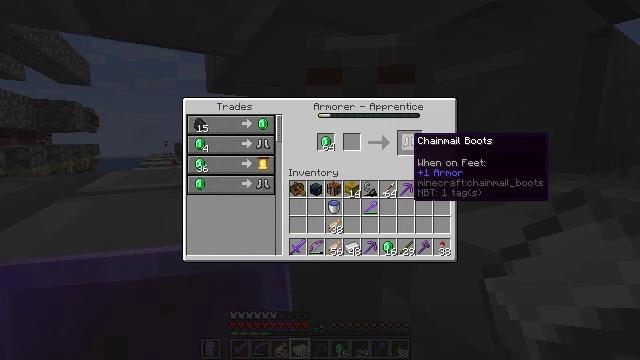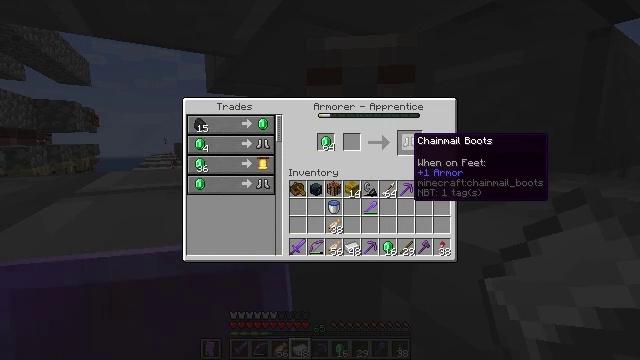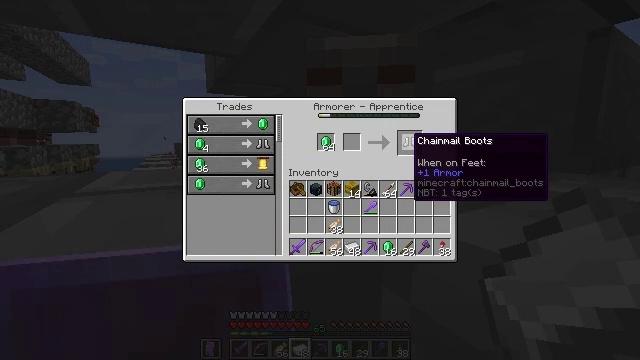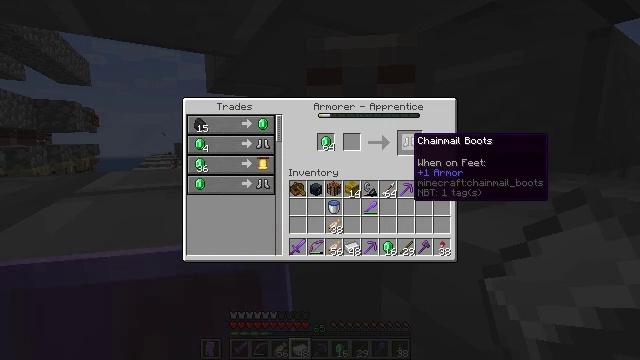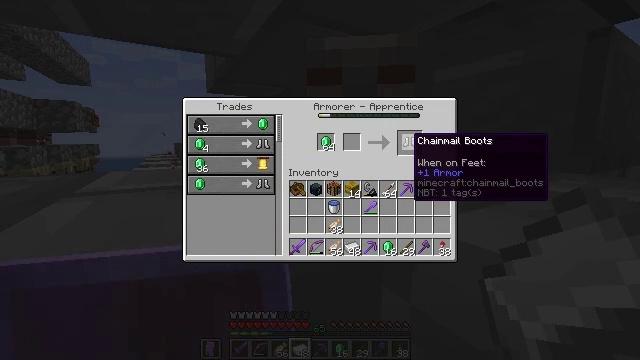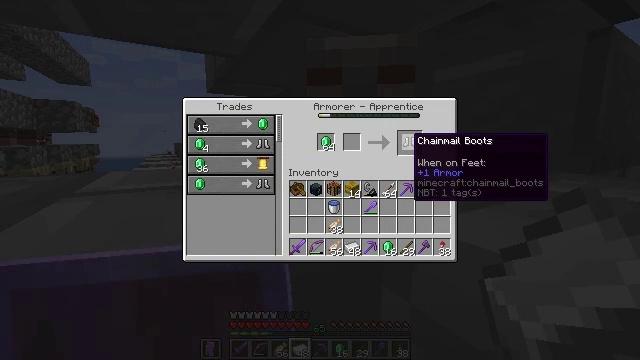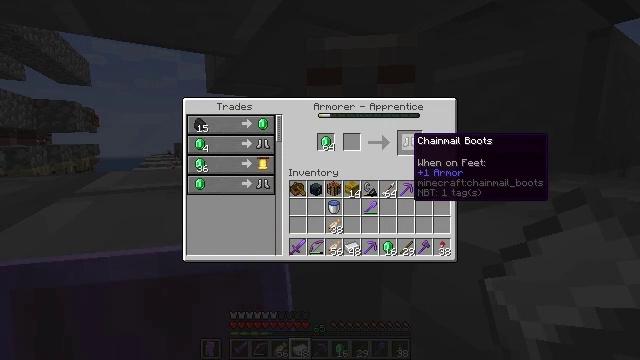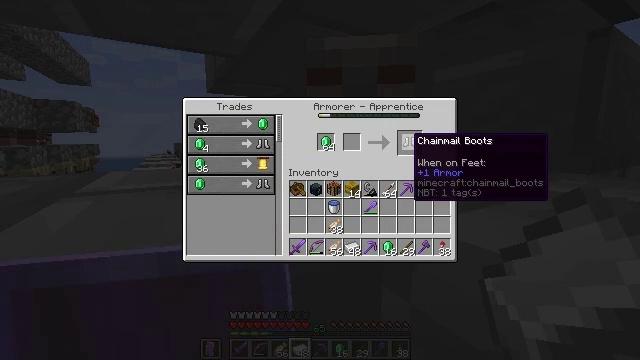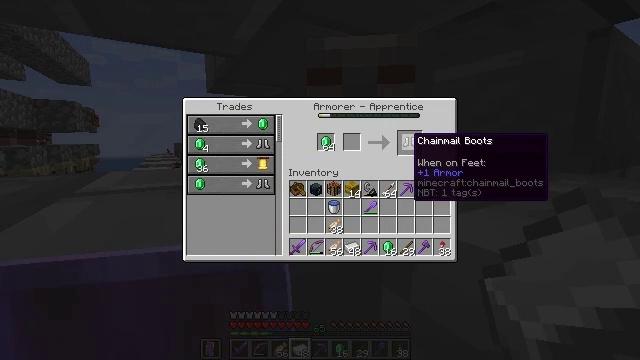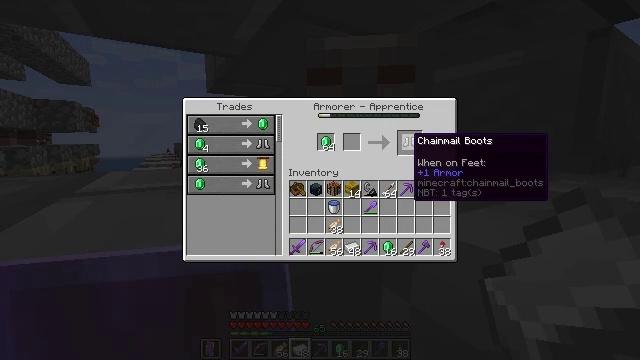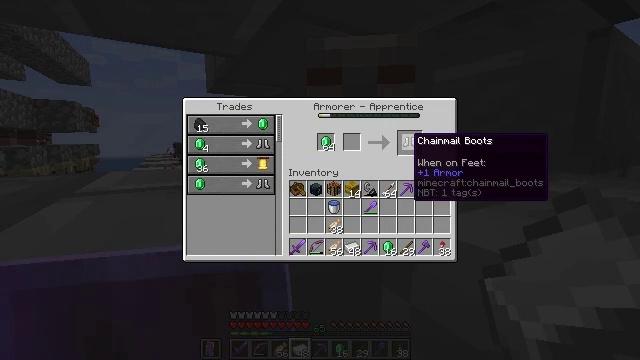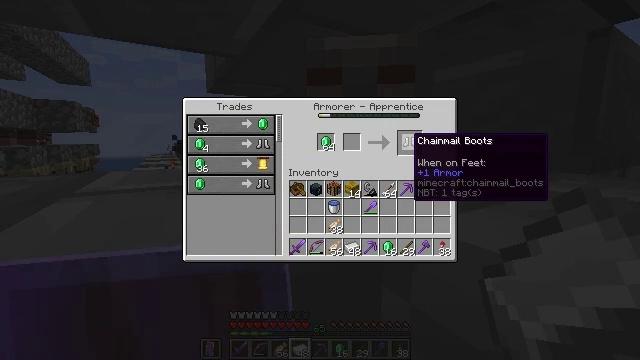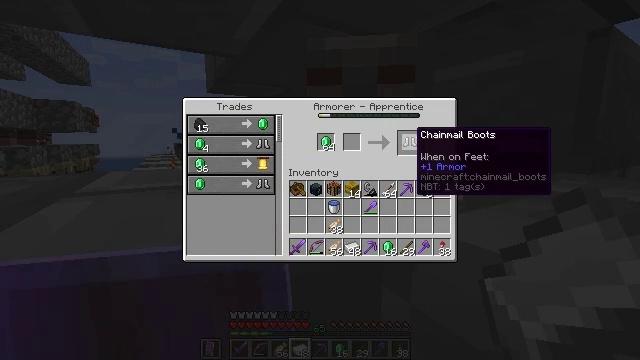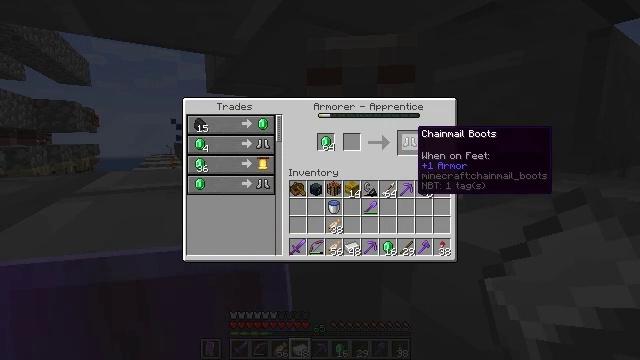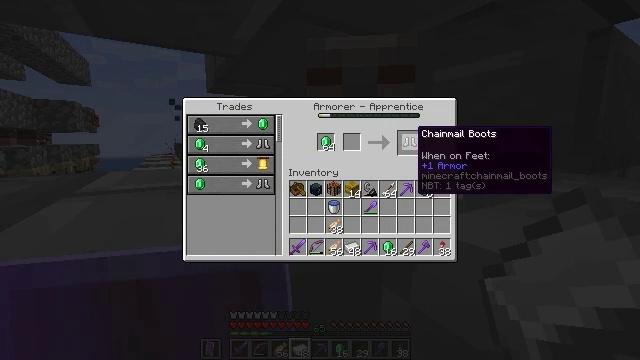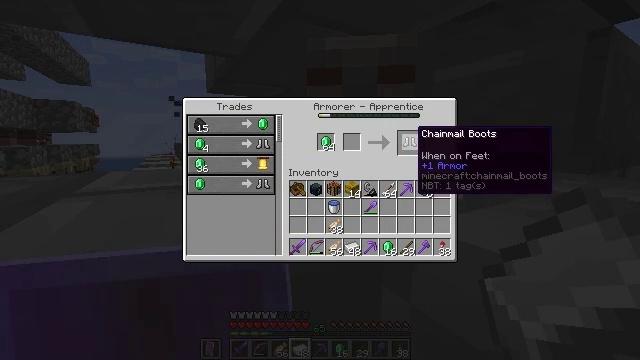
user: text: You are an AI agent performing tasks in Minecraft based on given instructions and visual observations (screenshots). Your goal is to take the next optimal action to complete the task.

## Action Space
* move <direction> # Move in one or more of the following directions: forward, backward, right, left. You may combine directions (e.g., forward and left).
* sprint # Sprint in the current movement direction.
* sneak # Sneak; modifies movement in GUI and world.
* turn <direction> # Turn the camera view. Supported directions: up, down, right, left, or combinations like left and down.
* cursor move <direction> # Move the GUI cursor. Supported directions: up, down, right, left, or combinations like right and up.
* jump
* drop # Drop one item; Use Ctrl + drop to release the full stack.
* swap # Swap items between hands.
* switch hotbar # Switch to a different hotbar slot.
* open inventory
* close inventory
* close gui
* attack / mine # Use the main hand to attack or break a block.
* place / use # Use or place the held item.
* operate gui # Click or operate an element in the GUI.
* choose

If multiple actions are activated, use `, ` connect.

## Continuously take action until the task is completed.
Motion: motion action
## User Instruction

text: Put the necessary materials in the crafting grid to make chainmail boots.
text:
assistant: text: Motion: no_op
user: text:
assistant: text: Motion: no_op
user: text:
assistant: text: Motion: no_op
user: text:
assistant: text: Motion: no_op
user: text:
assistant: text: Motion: no_op
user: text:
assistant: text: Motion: no_op
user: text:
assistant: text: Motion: no_op
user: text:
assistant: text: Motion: no_op
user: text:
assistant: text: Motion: no_op
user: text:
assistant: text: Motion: no_op
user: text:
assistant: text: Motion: no_op
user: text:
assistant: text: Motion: no_op
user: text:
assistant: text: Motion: no_op
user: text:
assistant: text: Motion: no_op
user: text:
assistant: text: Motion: no_op
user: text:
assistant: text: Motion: no_op
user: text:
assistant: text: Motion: no_op
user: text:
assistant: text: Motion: no_op
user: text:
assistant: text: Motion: attack / mine
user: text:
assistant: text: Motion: attack / mine
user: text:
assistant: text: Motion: attack / mine
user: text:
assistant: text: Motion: no_op
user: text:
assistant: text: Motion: no_op
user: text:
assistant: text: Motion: attack / mine
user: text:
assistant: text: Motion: attack / mine
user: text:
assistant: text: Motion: attack / mine
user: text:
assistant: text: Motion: no_op
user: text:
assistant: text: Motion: no_op
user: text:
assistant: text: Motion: attack / mine
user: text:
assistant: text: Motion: attack / mine